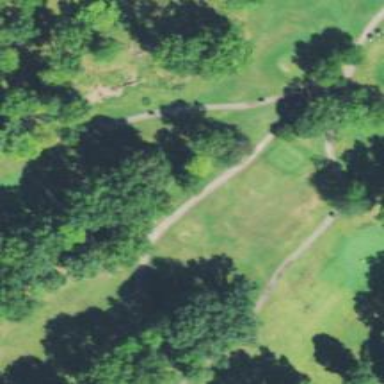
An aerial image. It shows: View of golf hole.